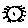
Label: sun